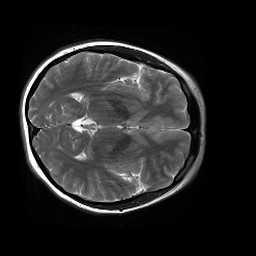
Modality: T2w
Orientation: axial
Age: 21
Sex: female
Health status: healthy
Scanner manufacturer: siemens
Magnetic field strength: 3 T
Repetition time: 4.01 s
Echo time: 0.116 s